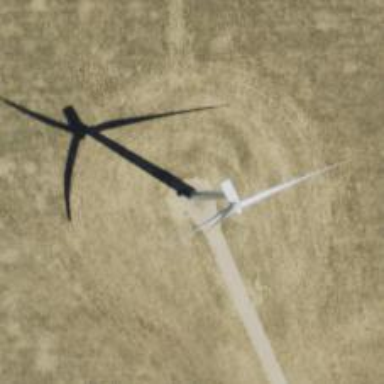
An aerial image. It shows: Wind turbine generator that utilizes wind as its source for generating electricity. It is of the horizontal axis type.